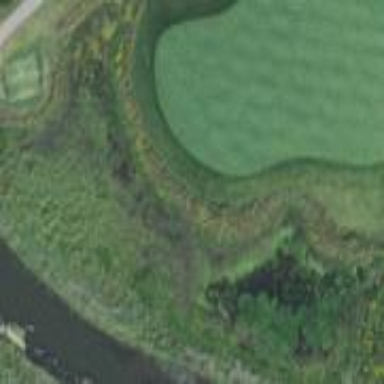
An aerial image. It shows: Water hazard on golf course. The hazard is natural water feature.